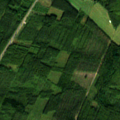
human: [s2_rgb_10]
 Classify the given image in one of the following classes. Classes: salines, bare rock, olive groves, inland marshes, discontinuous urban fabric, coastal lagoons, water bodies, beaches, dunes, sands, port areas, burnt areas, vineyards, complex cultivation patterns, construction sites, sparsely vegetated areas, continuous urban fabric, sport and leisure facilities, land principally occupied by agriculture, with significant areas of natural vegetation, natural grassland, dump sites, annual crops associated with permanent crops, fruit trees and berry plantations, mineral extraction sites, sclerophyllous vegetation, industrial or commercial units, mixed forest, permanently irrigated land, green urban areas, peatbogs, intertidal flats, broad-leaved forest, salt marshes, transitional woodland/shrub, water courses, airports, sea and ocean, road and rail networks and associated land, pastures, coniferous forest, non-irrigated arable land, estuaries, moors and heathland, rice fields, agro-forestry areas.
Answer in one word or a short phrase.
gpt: land principally occupied by agriculture, with significant areas of natural vegetation, broad-leaved forest, coniferous forest, mixed forest, transitional woodland/shrub